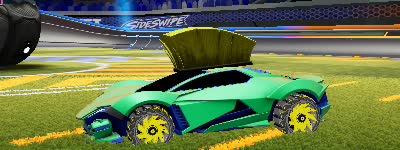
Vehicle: werewolf